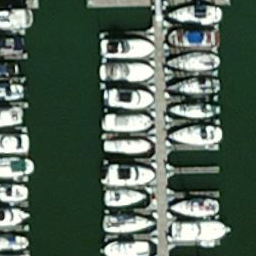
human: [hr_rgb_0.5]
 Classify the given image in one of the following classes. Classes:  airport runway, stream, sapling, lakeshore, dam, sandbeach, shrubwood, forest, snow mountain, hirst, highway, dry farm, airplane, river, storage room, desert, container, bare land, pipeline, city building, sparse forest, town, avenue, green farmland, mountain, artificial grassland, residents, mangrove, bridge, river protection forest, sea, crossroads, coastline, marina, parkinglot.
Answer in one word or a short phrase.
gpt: marina